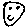
Label: smiley face